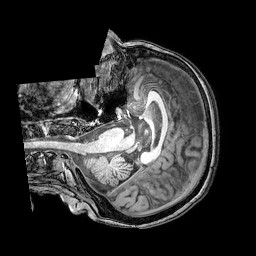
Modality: T1w
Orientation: axial
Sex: female
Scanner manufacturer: philips
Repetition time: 0.008113 s
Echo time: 0.00371 s